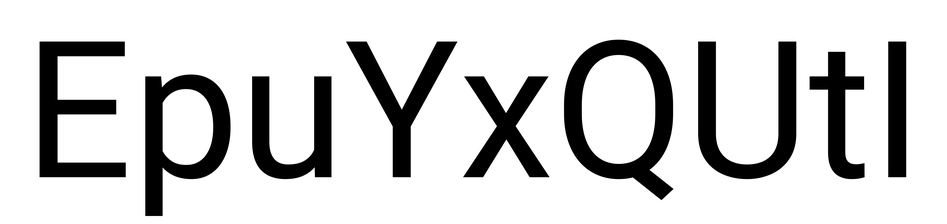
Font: Roboto_Regular